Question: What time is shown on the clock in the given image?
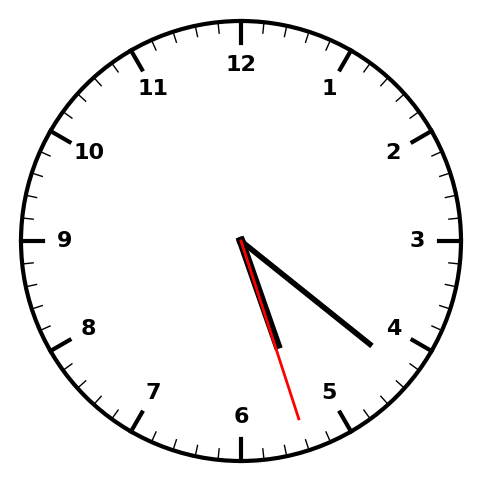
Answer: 05:21:27